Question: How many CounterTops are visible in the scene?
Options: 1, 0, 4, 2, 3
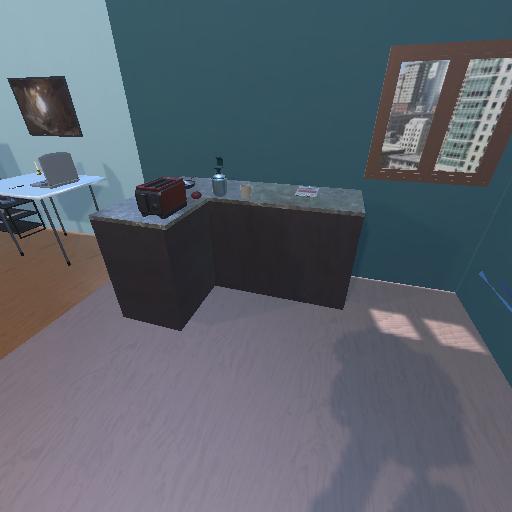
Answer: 1